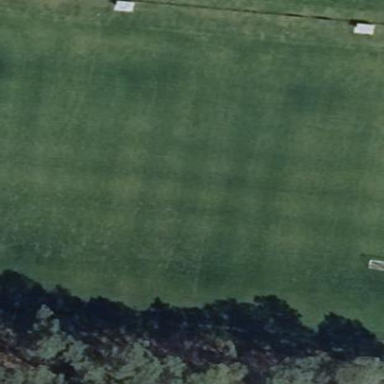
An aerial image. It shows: Soccer pitch designated for leisure and sports activities.